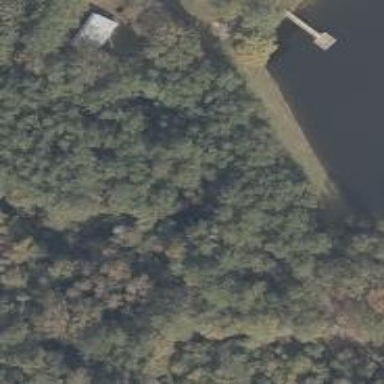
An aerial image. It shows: Dam across waterway.